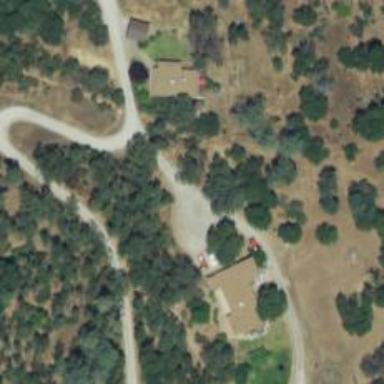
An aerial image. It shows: Driveway leading to service road.